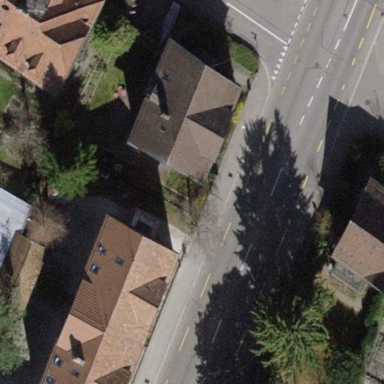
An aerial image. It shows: Building with gabled roof.